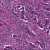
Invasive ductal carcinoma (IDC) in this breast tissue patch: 1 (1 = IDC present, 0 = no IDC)